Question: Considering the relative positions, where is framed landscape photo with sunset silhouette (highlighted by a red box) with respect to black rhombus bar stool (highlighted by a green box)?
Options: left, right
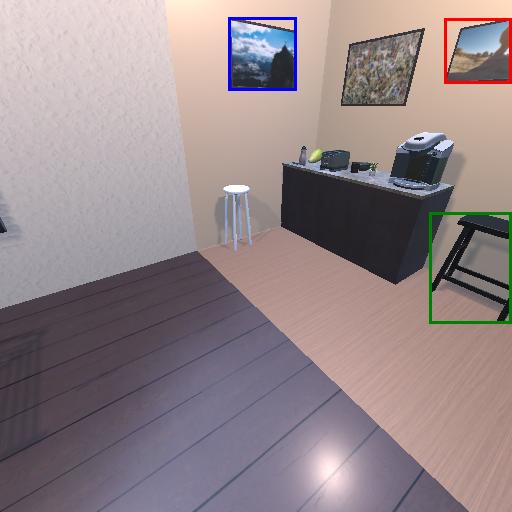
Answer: left